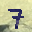
Label: 7